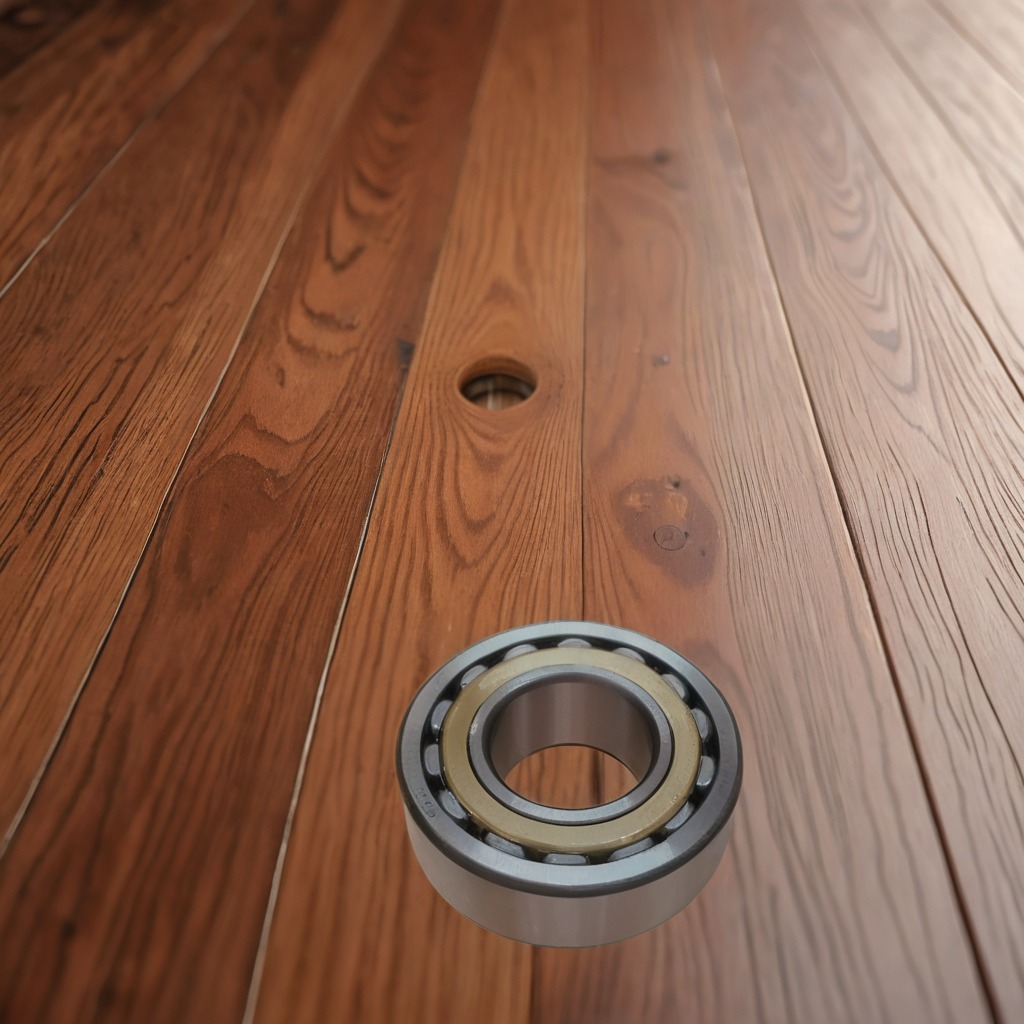
A metal ball bearing lies on the wooden table in a carpentry studio.